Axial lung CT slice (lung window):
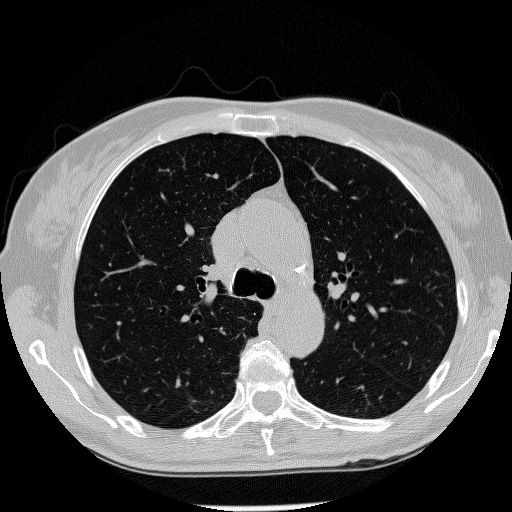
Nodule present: no